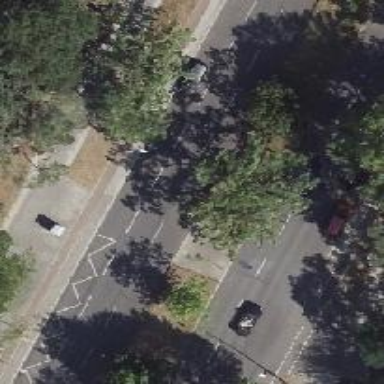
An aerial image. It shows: Unmarked footway crossing with central island.